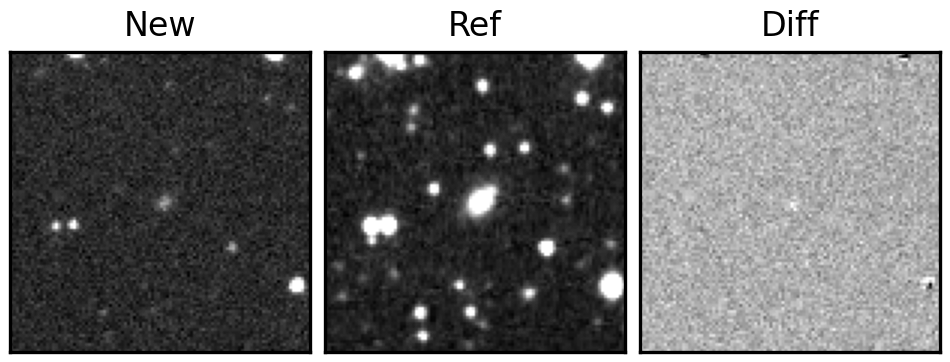
Label: real